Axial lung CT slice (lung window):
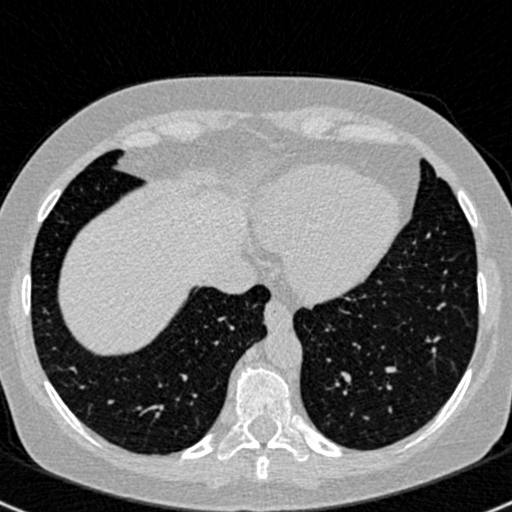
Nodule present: no